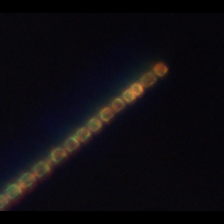
Taxon: Skeletonema
Group: Diatoms